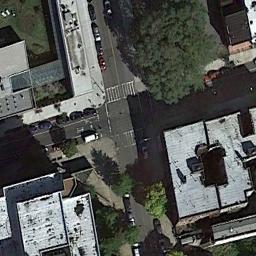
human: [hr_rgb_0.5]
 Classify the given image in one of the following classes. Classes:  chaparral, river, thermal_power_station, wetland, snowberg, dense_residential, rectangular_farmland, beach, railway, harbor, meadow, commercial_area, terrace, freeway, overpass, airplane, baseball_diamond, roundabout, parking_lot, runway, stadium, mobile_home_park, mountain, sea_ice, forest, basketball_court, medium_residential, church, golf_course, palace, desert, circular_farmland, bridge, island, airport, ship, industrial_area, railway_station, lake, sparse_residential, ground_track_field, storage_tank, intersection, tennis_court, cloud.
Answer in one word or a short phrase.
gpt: intersection